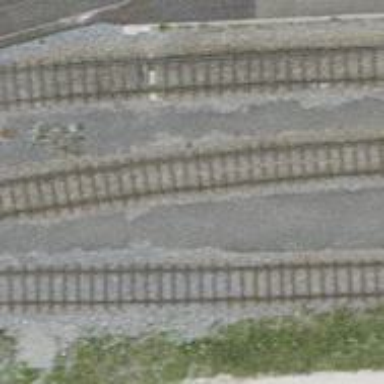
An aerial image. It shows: Single-track railway spur.